Aerial crown-view tile of a tropical tree (Barro Colorado Island, Panama), acquired 20241014:
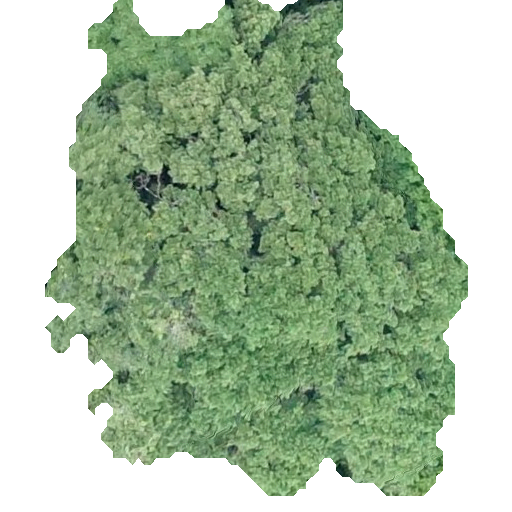
Species: Sloanea terniflora
GBIF accepted scientific name: Sloanea terniflora
Crown area: 237.839 m²